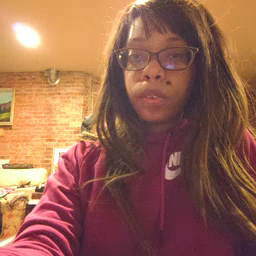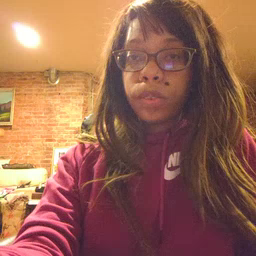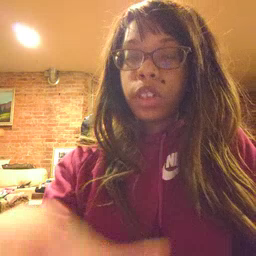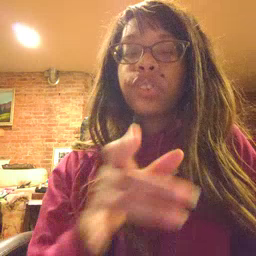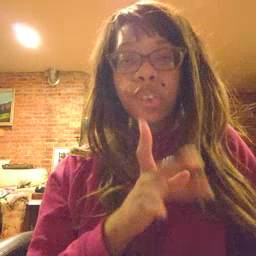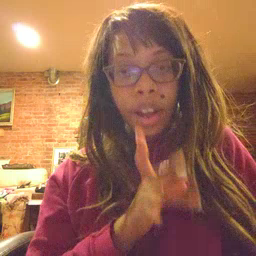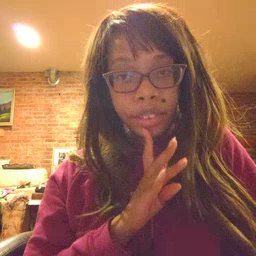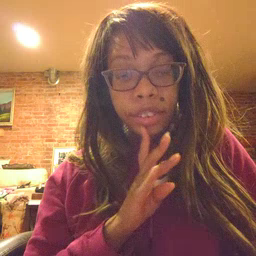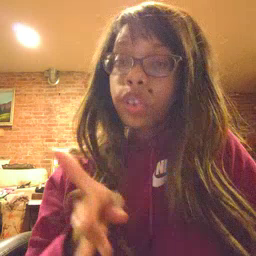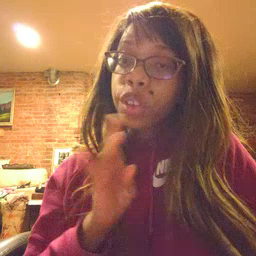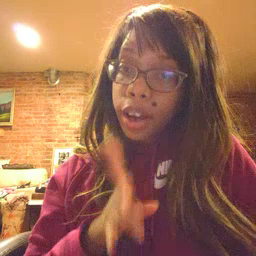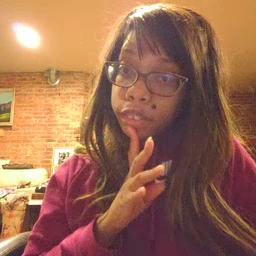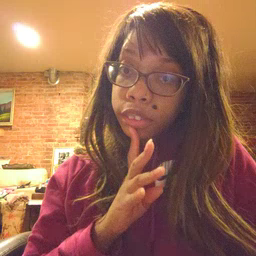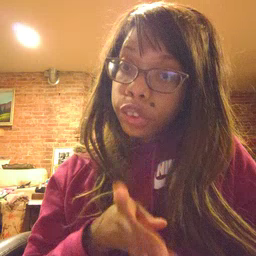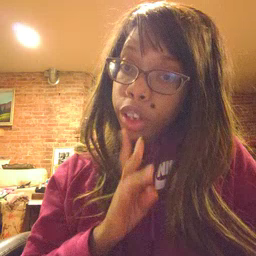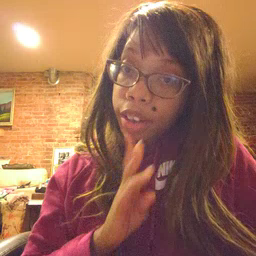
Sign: talk